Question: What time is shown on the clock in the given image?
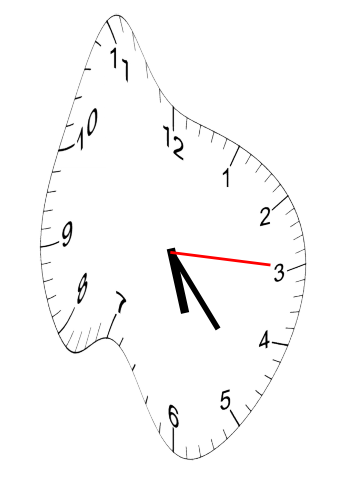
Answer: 05:23:15